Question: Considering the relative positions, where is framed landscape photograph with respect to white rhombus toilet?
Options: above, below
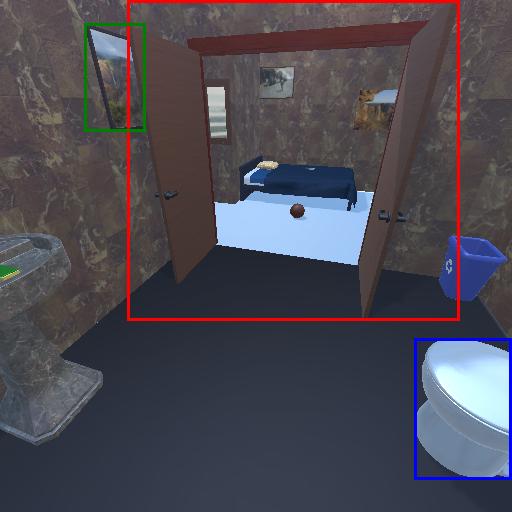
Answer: above